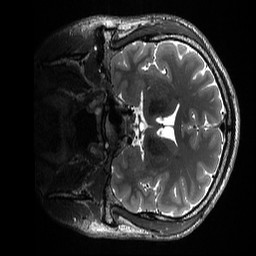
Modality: T2w
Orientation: coronal
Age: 30
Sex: male